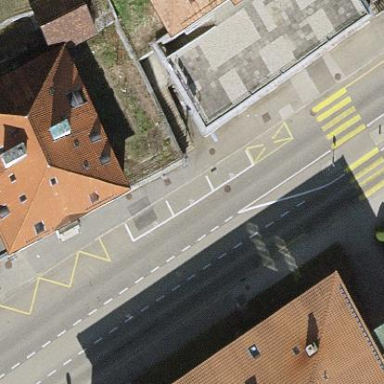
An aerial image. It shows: Street-side parking with parallel orientation.